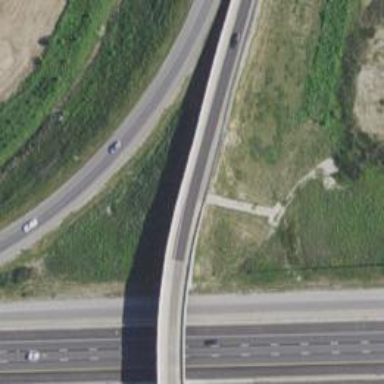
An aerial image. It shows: Motorway link with embankment beside it.